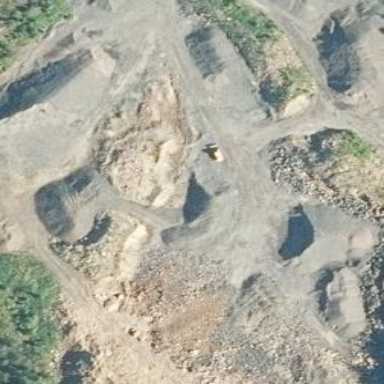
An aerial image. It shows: Quarry area.